Question: How do I plot the following data in the same figure using MATLAB?

Frequency is measured in Hertz (Hz) and should be horizontal axis.
Fall Time is measured in microseconds (us) and should be vertical axis.
freq1 goes with falltime1
freq2 goes with falltime2
freq3 goes with falltime3
They should all be in different colors and the graph should have a legend.
How can I achieve this in MATLAB?
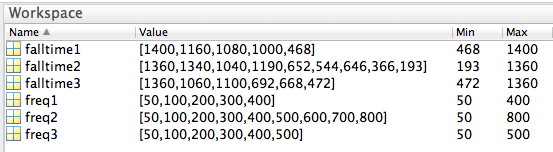
Answer: The 'hold on' command is probably what you want.
'''
figure
hold on
plot(freq1, falltime1, 'r-o') % plot in red, circles connected with lines
plot(freq2, falltime2, 'g-o') % plot in green, circles connected with lines
plot(freq3, falltime3, 'b-o') % plot in blue, circles connected with lines
legend('1', '2', '3') % legend text
xlabel('Hertz (Hz)')
ylabel('Fall Time (\mus)')
'''